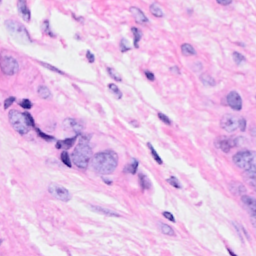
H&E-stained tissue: Breast